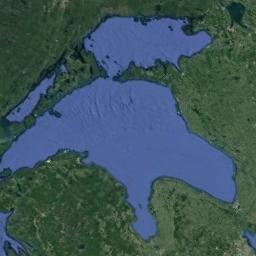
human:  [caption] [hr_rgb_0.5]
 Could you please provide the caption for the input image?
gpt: There is an irregularly shaped pale blue lake on the ground with green vegetation .

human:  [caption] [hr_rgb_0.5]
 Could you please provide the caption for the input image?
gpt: The lake has an irregular shape .

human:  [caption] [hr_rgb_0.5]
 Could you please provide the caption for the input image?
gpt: The lake with a winding bank lies on a plain covered with vegetation and the water is blue .

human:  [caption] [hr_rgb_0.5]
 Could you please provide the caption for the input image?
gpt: There are many trees around the lake .

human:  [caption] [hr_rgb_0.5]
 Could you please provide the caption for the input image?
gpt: There are green meadows around the blue lakes .